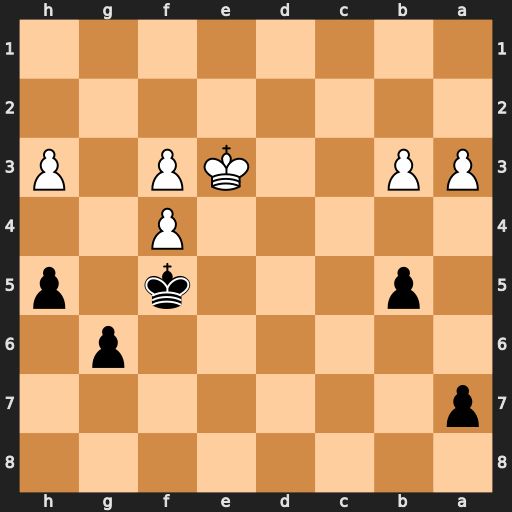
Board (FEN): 8/p7/6p1/1p3k1p/5P2/PP2KP1P/8/8
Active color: b
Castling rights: -
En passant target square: -
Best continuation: h4 Kf2 Kxf4